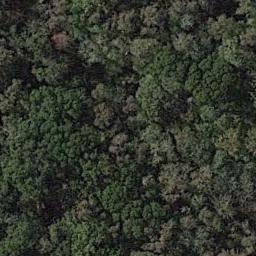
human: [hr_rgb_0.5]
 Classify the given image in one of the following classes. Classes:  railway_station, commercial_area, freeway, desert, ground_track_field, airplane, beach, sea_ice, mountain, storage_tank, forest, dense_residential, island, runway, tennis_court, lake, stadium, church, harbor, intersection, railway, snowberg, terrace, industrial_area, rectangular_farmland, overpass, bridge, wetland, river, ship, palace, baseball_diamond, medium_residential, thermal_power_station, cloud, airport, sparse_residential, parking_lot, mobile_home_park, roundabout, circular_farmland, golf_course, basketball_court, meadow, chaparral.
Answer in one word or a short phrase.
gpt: forest